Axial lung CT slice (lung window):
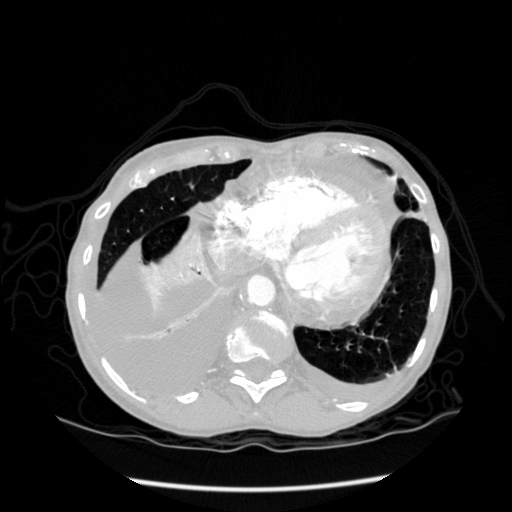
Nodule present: no